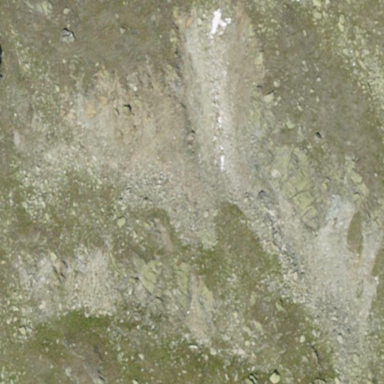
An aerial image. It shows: Natural scree.